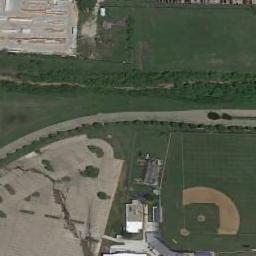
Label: baseball_diamond